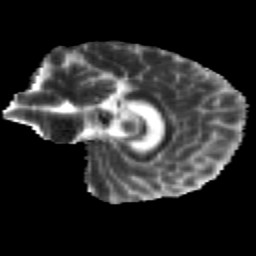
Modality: MD
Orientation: sagittal
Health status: healthy
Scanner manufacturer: siemens
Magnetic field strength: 3 T
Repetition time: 12 s
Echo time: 0.092 s